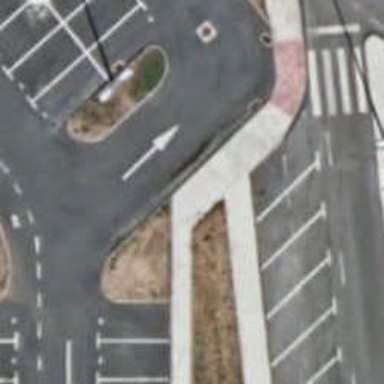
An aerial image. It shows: Parking aisle designated as service road.